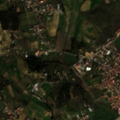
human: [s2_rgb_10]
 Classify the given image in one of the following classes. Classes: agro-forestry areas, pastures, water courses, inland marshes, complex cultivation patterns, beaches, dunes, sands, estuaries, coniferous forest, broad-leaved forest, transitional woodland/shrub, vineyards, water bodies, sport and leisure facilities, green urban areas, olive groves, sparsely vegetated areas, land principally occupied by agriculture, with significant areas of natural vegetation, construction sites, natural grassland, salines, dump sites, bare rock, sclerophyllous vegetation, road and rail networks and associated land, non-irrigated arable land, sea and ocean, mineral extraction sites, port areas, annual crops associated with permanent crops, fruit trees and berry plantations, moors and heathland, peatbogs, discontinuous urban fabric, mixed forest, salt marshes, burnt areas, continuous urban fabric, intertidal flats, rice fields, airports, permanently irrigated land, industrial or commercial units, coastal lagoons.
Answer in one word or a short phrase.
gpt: continuous urban fabric, discontinuous urban fabric, vineyards, complex cultivation patterns, natural grassland